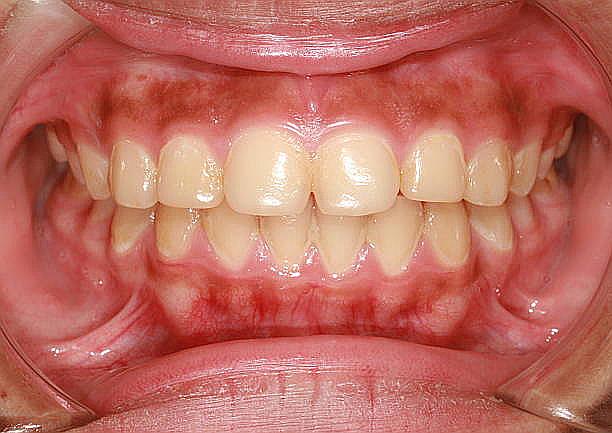
Condition: Gingivitis